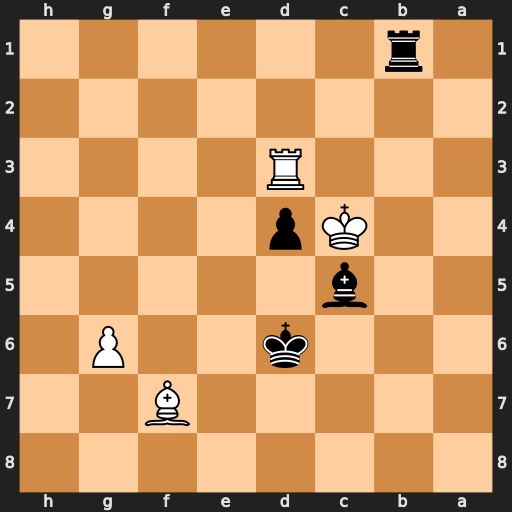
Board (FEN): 8/5B2/3k2P1/2b5/2Kp4/3R4/8/1r6
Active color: b
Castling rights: -
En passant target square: -
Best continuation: Rb4#